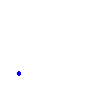
Particle: pion